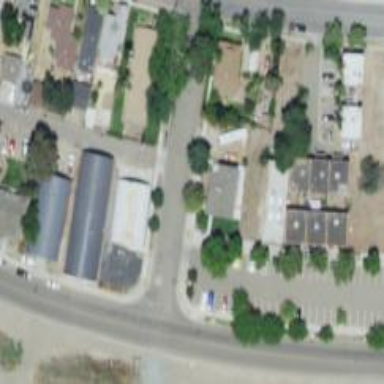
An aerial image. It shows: Alley classified as service road.